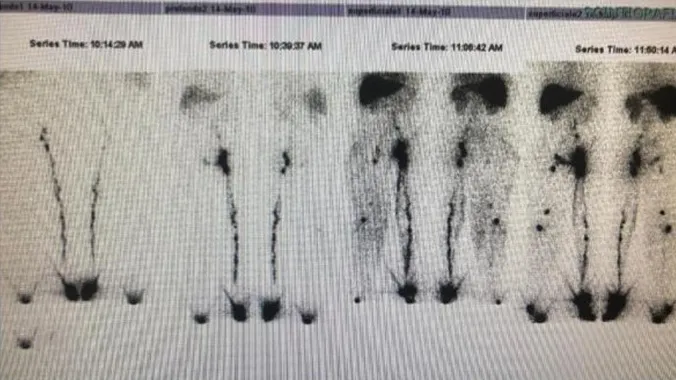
Lymphoscintigraphy: Lack of superficial and deep lymphatics in the right lower limb Lymphatic malformations are often associated to Klippel Trenaunay malformation.
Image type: radiology (scintigraphy)